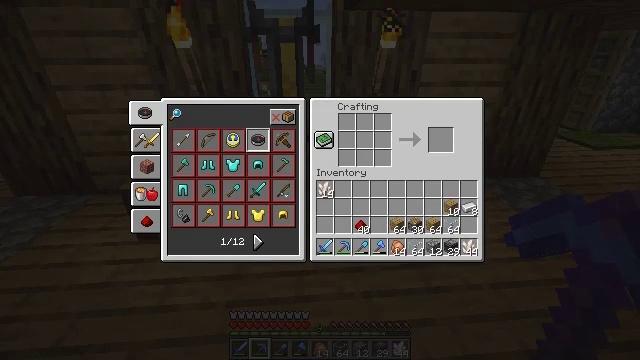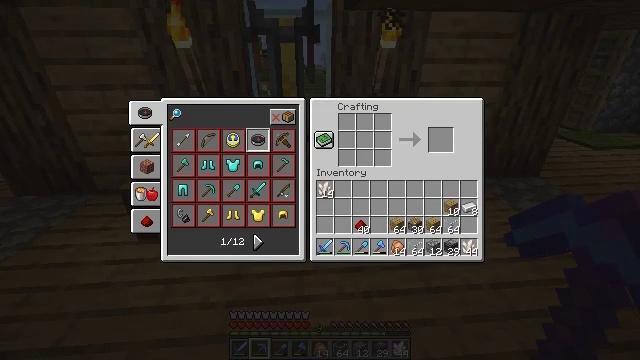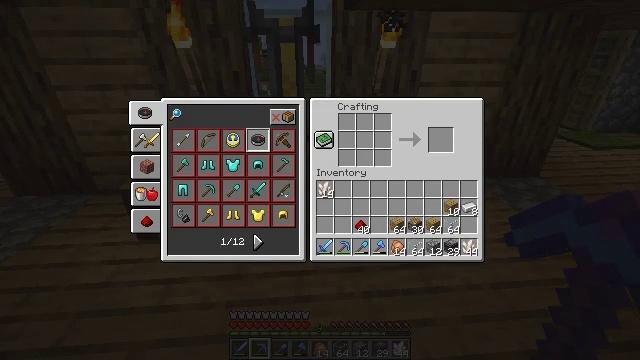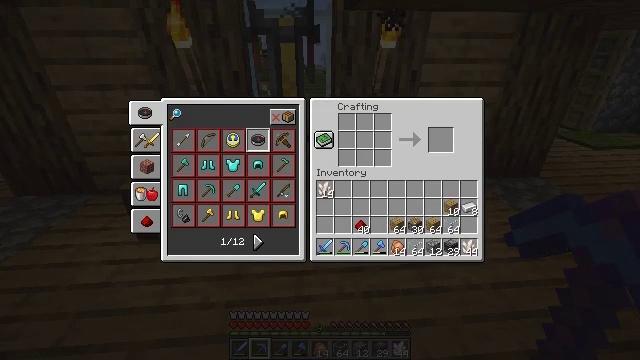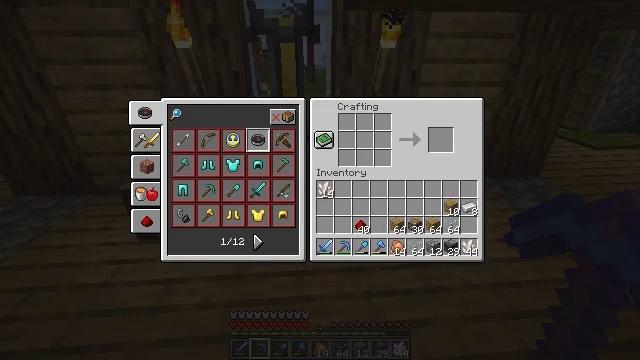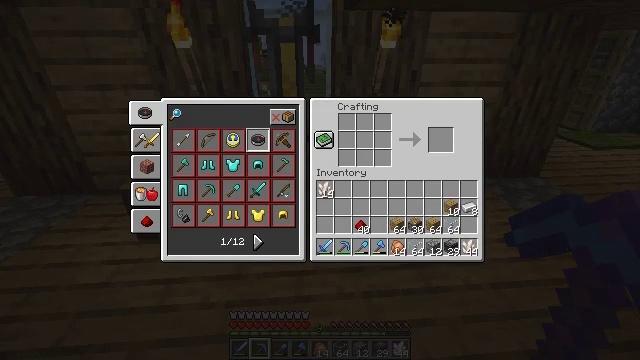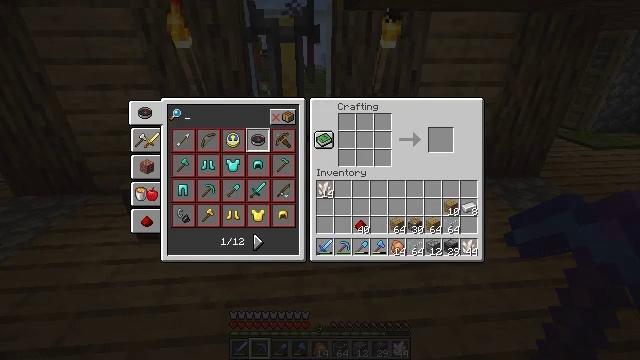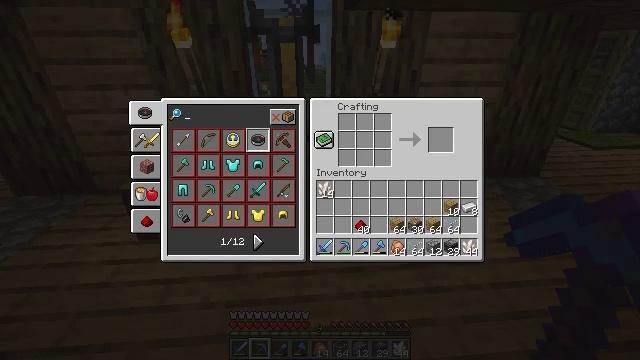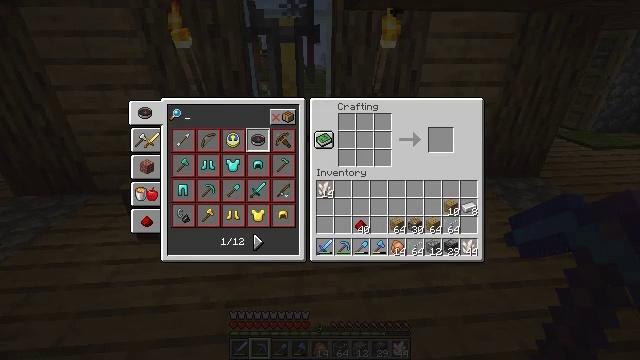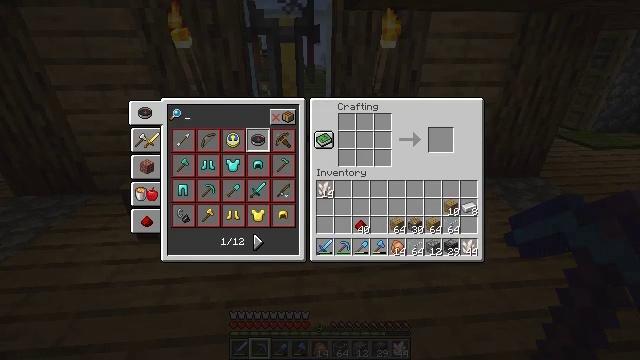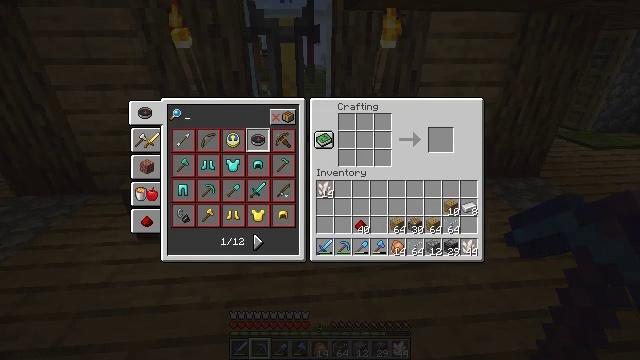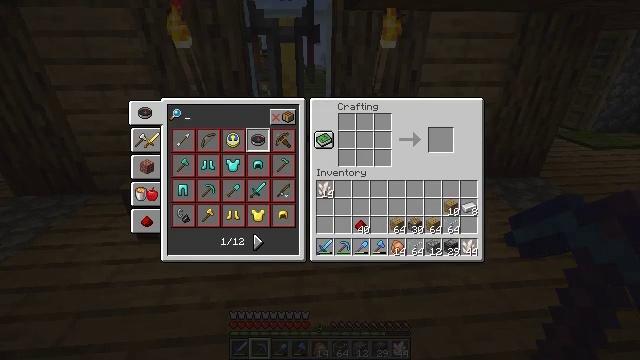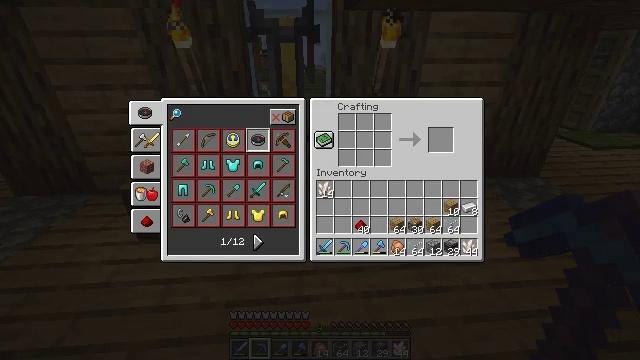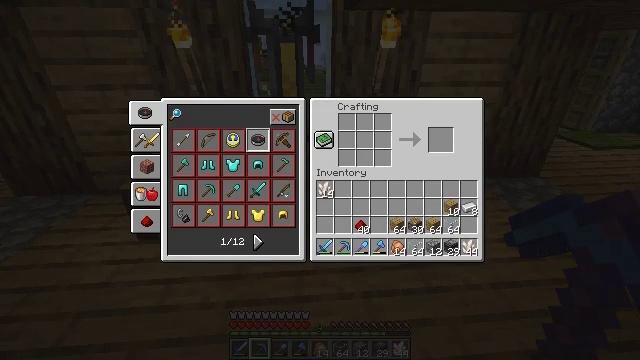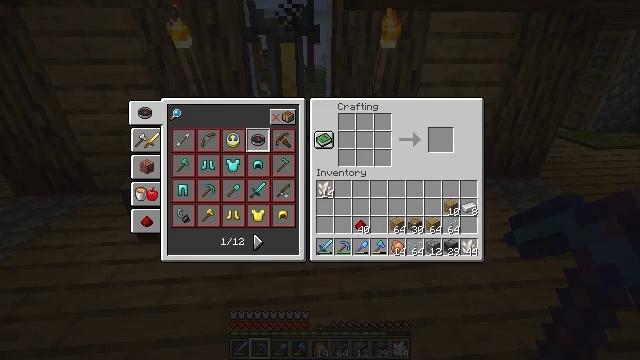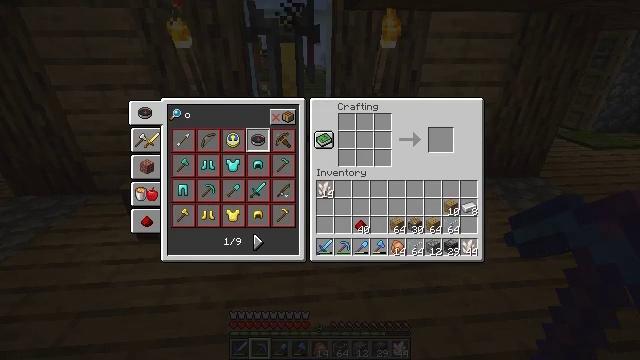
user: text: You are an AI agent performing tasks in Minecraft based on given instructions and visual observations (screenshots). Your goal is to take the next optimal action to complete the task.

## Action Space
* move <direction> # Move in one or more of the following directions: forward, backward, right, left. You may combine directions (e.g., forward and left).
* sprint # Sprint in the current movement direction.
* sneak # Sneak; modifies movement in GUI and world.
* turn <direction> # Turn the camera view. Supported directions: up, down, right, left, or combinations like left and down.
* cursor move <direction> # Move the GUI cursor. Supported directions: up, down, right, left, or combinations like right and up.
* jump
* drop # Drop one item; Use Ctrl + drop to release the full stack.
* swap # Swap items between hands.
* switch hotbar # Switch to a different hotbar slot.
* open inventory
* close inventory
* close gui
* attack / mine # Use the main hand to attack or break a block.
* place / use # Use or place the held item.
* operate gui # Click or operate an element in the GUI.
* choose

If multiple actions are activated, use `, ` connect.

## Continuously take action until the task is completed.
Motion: motion action
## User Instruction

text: Produce an observer by crafting at the table.
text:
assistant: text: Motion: no_op
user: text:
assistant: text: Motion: no_op
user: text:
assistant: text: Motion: no_op
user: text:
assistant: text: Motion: no_op
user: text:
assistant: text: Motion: no_op
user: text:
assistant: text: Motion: no_op
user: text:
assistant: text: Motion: no_op
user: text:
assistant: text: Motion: no_op
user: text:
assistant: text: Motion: no_op
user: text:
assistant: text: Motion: no_op
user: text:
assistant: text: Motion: no_op
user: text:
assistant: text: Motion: no_op
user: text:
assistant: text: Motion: no_op
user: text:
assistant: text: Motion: no_op
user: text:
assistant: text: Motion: no_op
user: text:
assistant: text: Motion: no_op
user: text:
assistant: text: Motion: no_op
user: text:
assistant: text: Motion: no_op
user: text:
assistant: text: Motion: no_op
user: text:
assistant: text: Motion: no_op
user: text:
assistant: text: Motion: no_op
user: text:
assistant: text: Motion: no_op
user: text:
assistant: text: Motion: no_op
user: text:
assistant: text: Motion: no_op
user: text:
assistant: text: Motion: no_op
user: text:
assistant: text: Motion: no_op
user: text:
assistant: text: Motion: no_op
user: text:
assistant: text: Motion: no_op
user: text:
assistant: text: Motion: no_op
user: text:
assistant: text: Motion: no_op